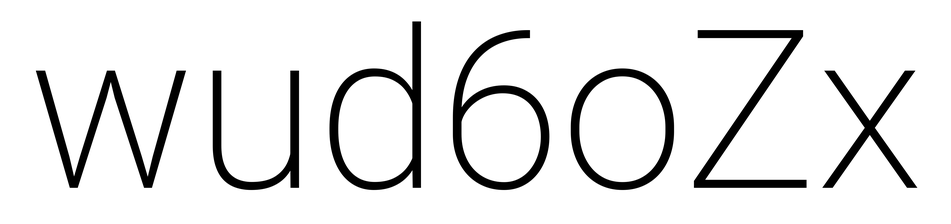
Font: Roboto_ExtraLight